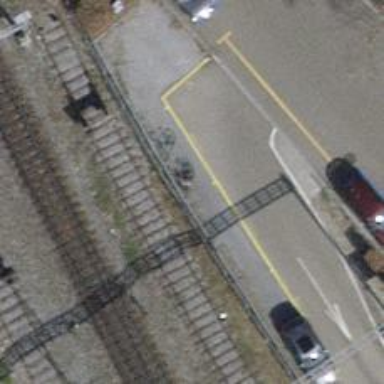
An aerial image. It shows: Bicycle parking area with wall loops.